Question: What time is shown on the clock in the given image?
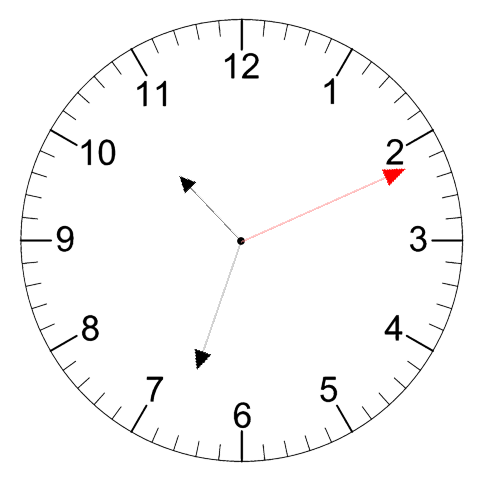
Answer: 10:33:11